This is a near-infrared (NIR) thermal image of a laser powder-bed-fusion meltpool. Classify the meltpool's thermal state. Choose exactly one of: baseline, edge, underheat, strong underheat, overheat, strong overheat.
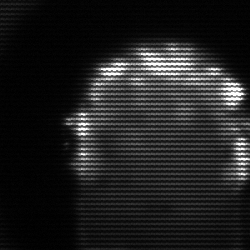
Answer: baseline